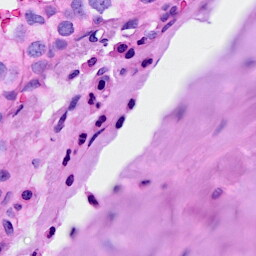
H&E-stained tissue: Breast